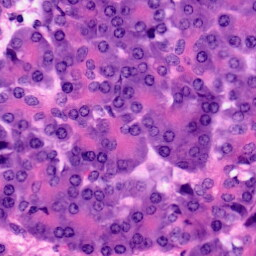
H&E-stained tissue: Pancreatic